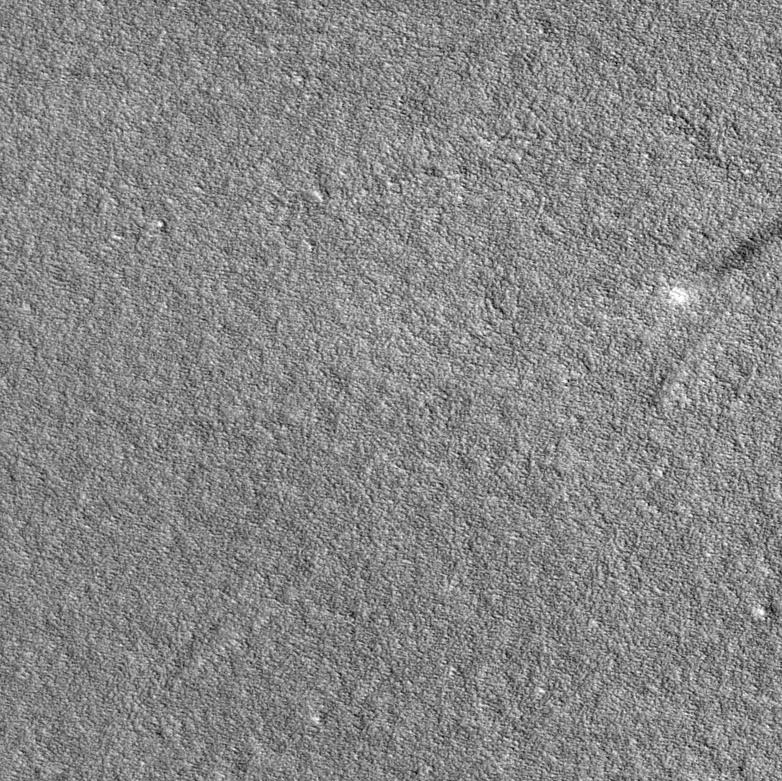
Label: dustdevil